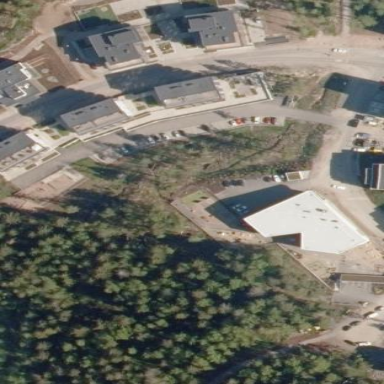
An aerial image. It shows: Kindergarten.